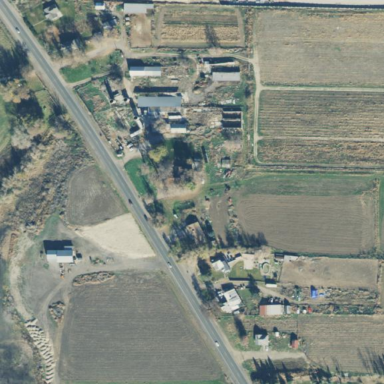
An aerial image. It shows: Farmyard area.